Interaction volume radius: 5 \u00c5
Interaction volume height: 20 \u00c5
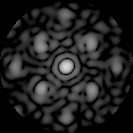
Disorder parameter: 0.4613